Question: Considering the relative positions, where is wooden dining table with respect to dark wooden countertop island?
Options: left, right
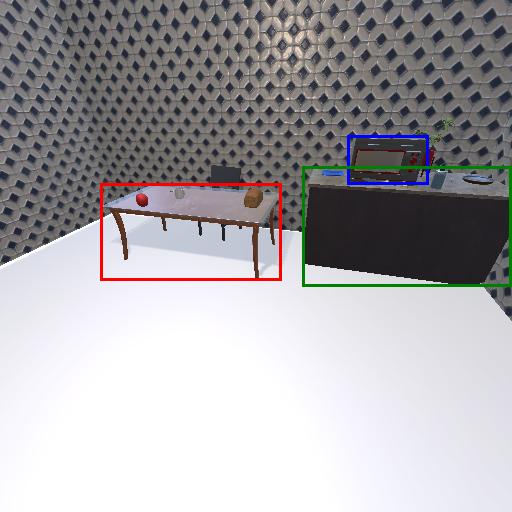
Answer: left